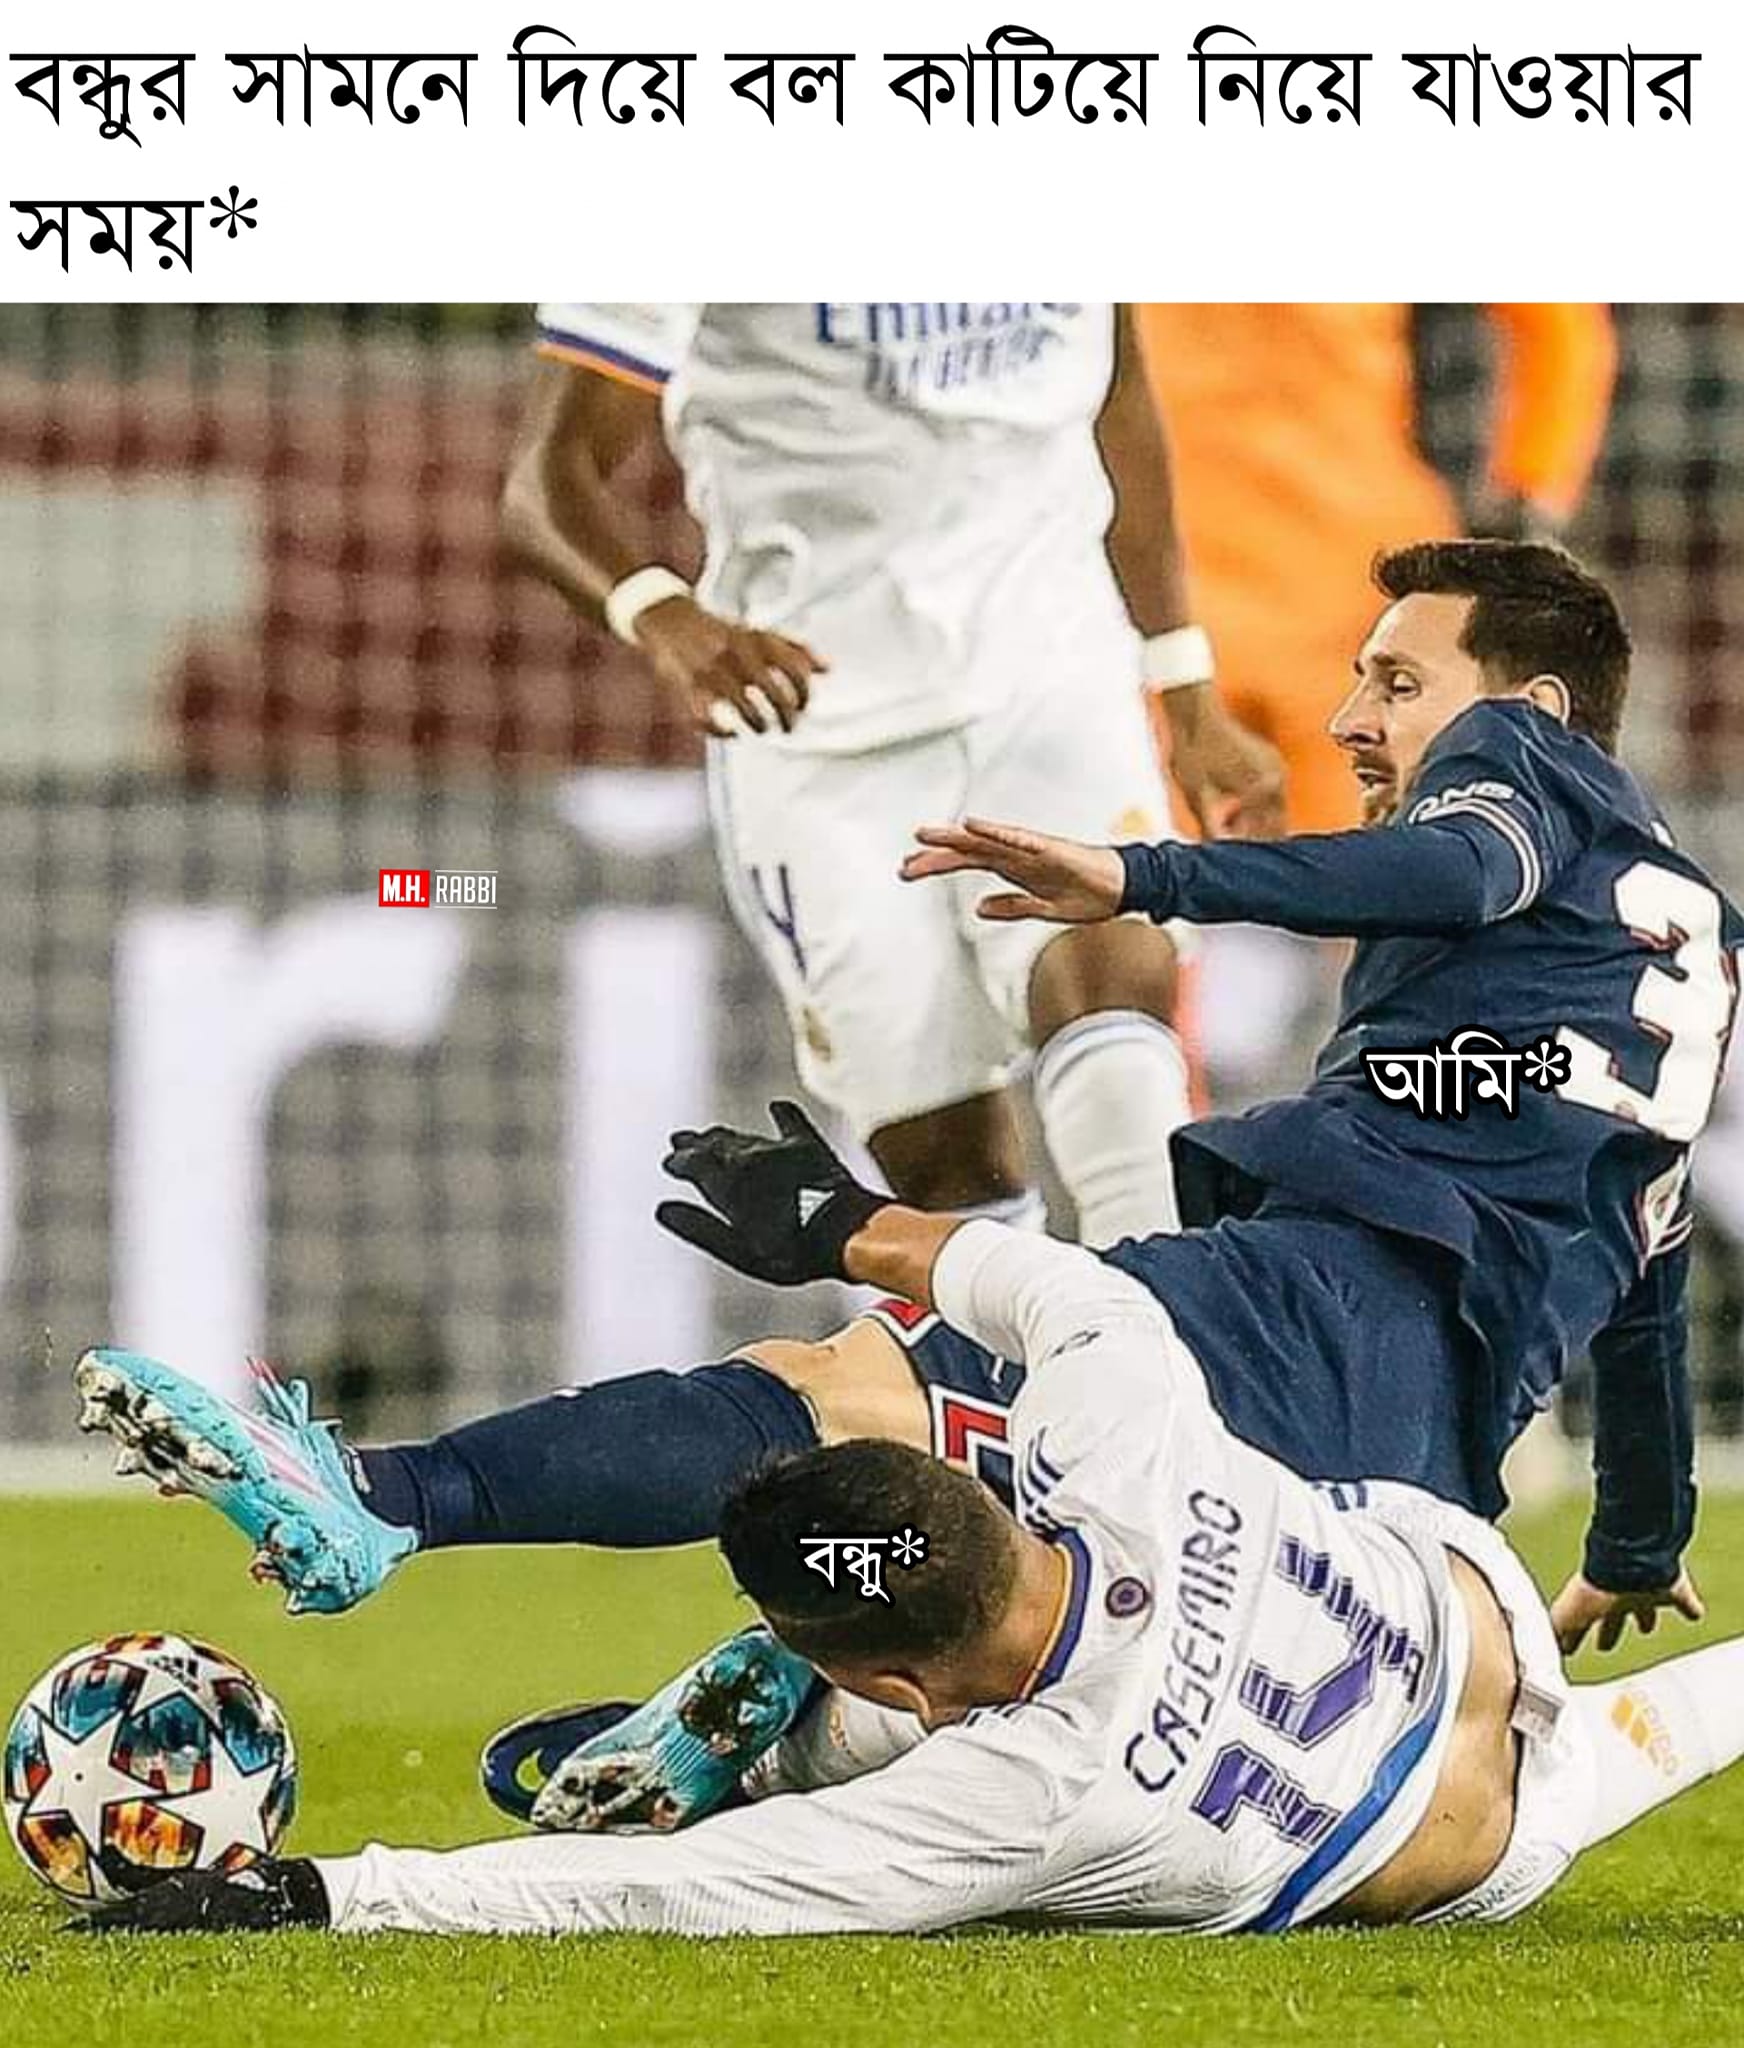
Caption: বন্ধুর সামনে দিয়ে বল কাটিয়ে নিয়ে যাওয়ার সময়*   বন্ধু*   আমি*
Label: non-hate